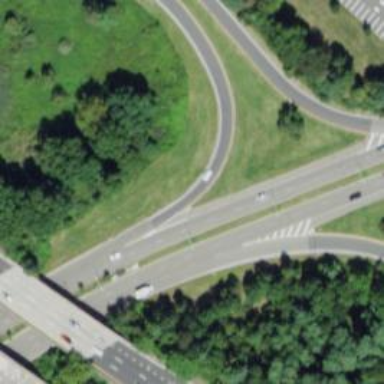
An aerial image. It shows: Primary highway.